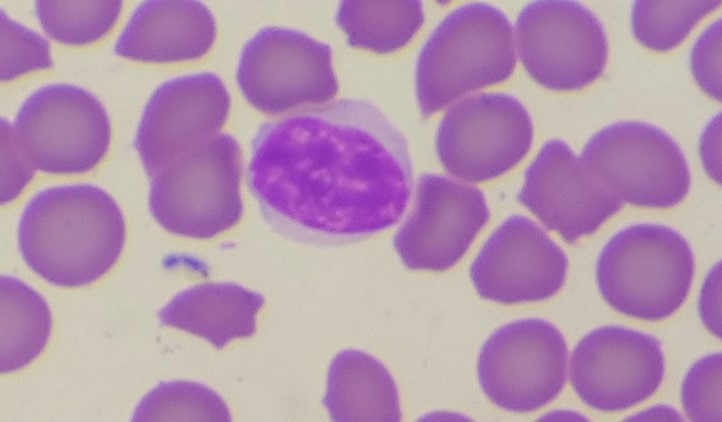
White blood cell type: Lymphocyte